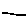
Label: line